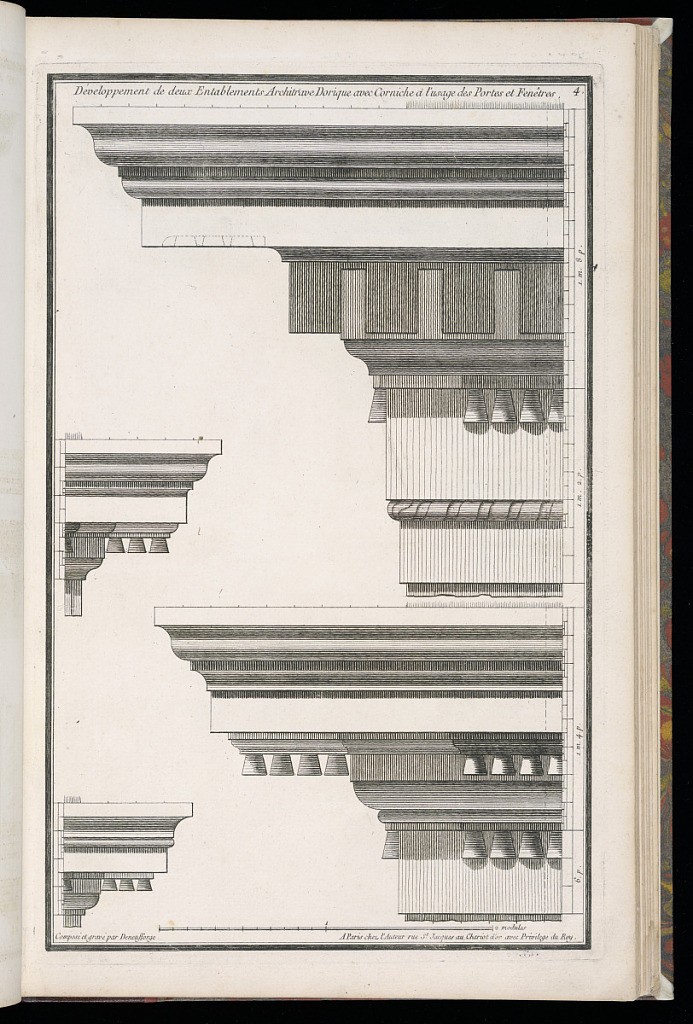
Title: Developpement de deux Entablements Architrave Dorique avec Corniche à l'usage des Portes et Fenêtres
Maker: Jean-François de Neufforge, Flemish, 1714–1791
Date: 1768
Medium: Engraving on paper
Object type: Print
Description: Façade and profiles of two entablatures in the style of the Doric order. The plate is signed and numbered.